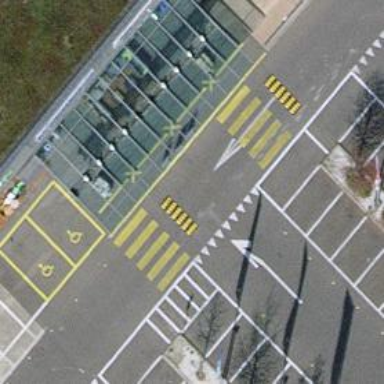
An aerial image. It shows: Bump for traffic calming.